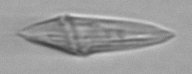
Label: Gyrodinium